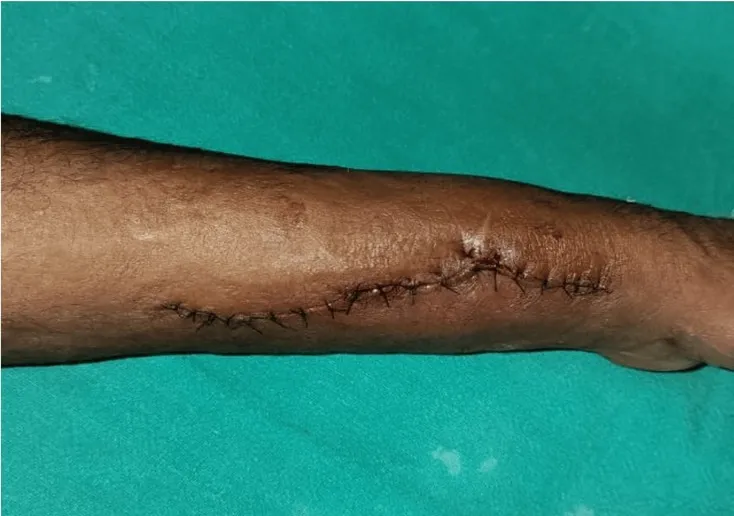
Postoperative picture after removal of the radial artery pseudoaneurysm.
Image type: medical_photograph (other_medical_photograph)